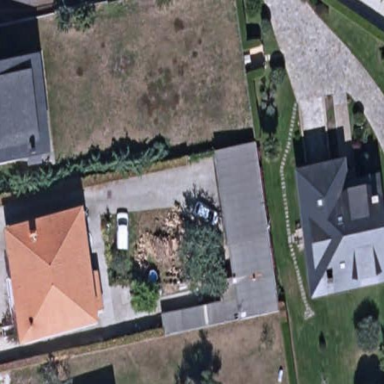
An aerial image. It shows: Shed.